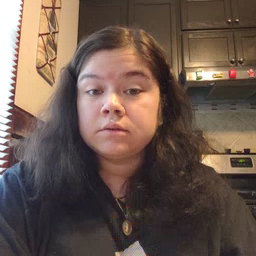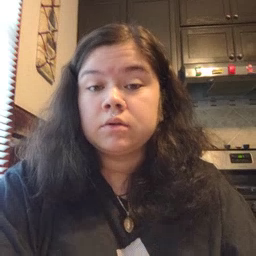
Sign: mouse